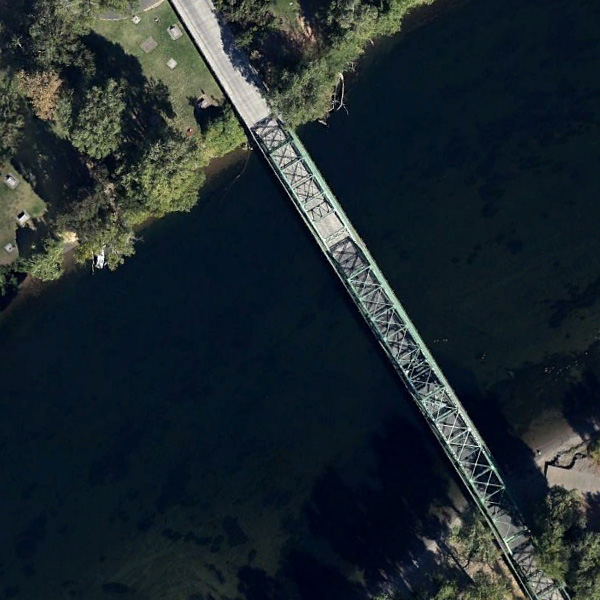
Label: Bridge